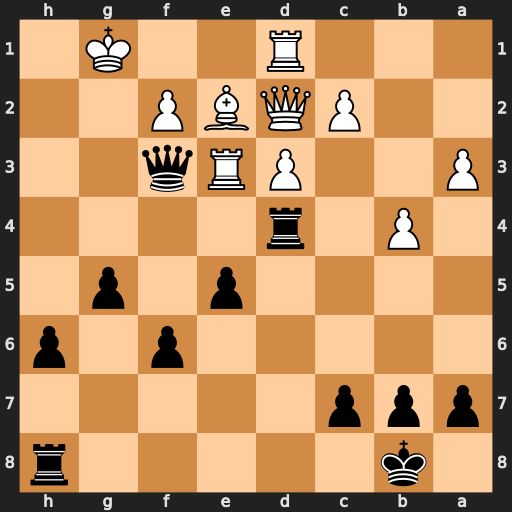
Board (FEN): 1k5r/ppp5/5p1p/4p1p1/1P1r4/P2PRq2/2PQBP2/3R2K1
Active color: b
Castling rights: -
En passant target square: -
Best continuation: Rg4+ Kf1 Qh1#